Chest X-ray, AP view. Patient: 32 years old, sex M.
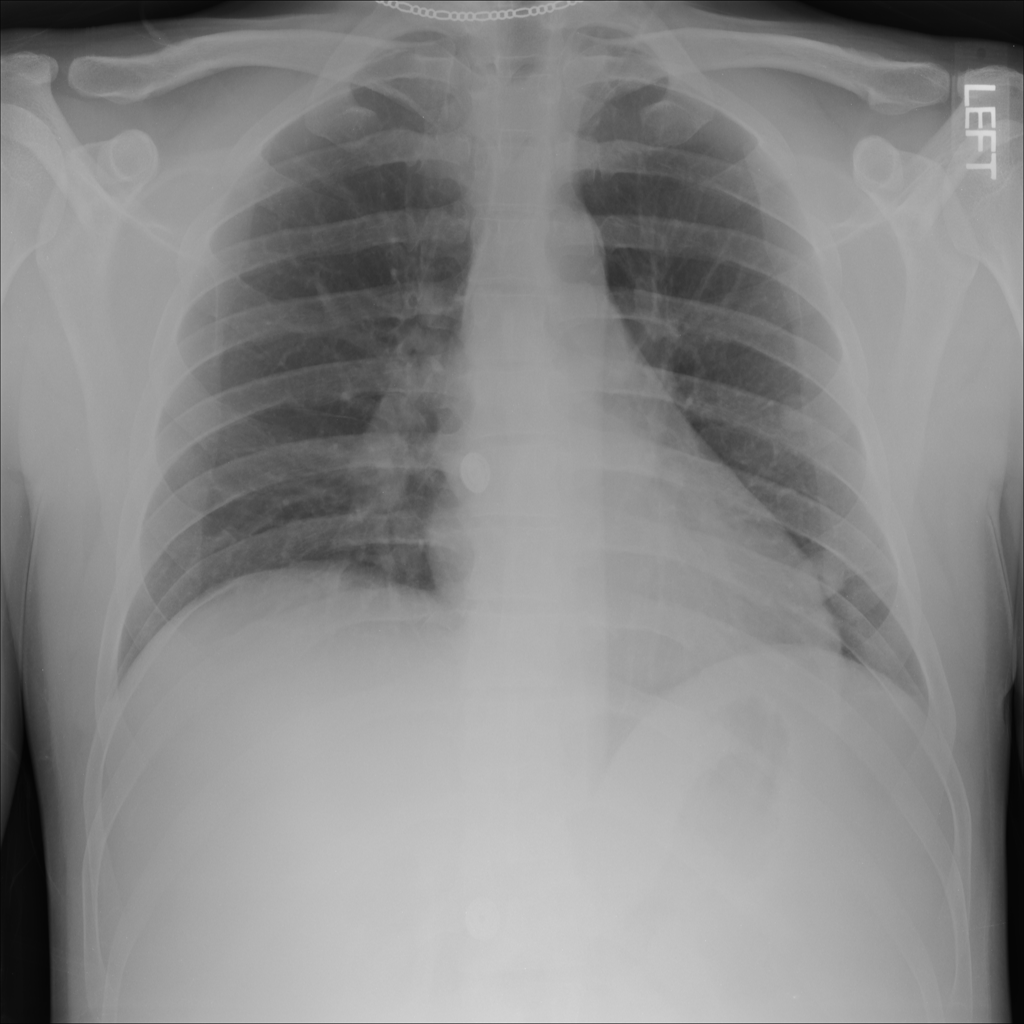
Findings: Nodule